Question: So, this is probably gonna sound like a weird or dumb question.
I have this application that I'm writing, which consists of four tables. Two are 'connected' to one main table, and one last one is connected to one of those two tables. I've included a database diagram to give you a better idea of what I mean.
Now, my goal is to have 'Bedrijfsnaam' from the 'Bedrijven' table into the 'Samenwerkingen' table. Problem is: I can't add more than two foreign keys, so I was assuming that I would have to create a FK in'Contactpersonen' table and pick it from the 'Bedrijven' table. It would basically mean I'd have a JOIN in 'Contactpersonen' table to my 'Bedrijven' table. And then the 'Samenwerkingen' table has a JOIN to the 'Contactpersonen' table and accesses the column from 'Bedrijven'.
Does that make any sense? Hope it does, because I could really use some help making this possible. xD

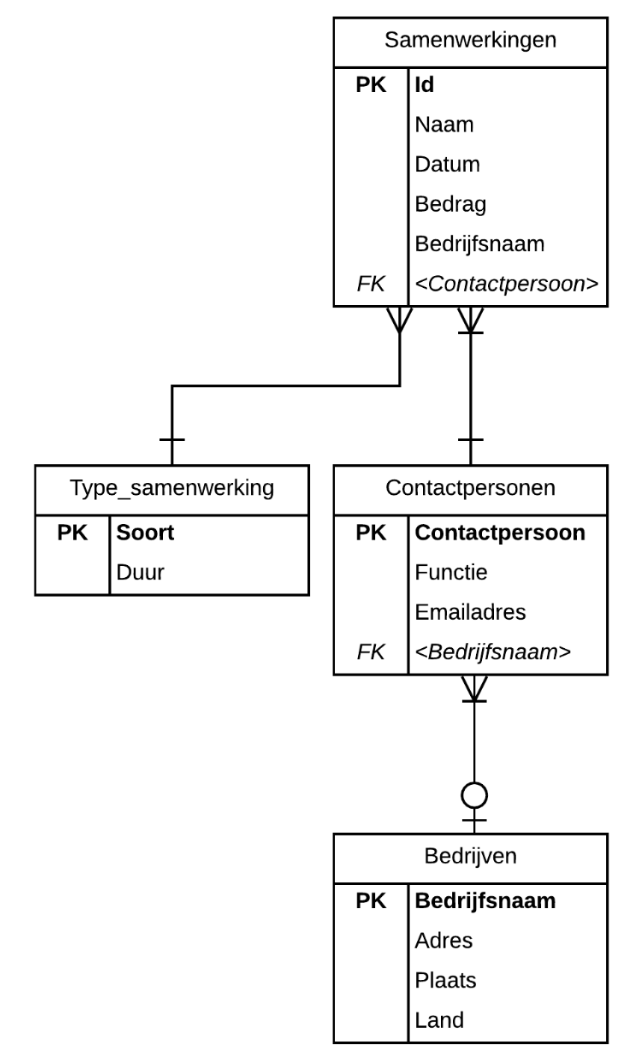
Answer: Since 'Samenwerkingen' has a foreign key to 'Contactpersonen' which is itself related to 'Bedrijven', you don't need an additional constraint: your data integrity is guaranteed and you can join the two tables.
Your query should look like :
'''
select s.*, b.* from Samenwerkingen s
inner join Contactpersonen c on s.Contactpersonen = c.Contactpersonen
inner join Bedrijven b on c.Bedrijfnaam = b.Bedrijfnaam
'''